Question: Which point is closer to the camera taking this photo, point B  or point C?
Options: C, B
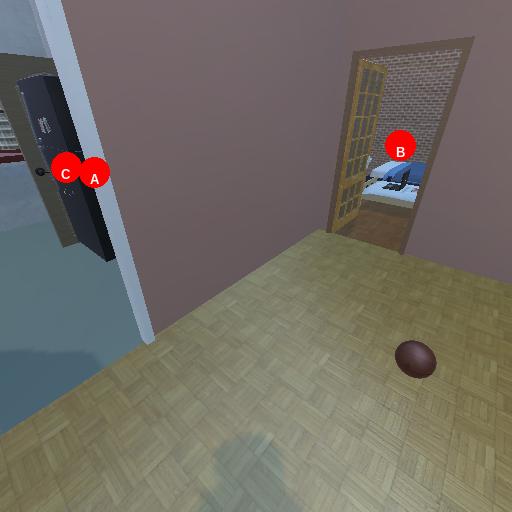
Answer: C